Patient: sex M, age 49
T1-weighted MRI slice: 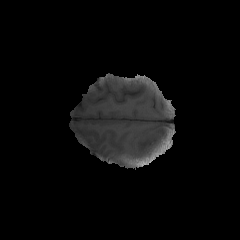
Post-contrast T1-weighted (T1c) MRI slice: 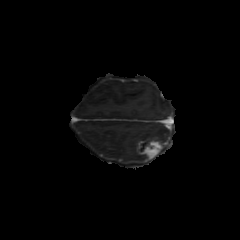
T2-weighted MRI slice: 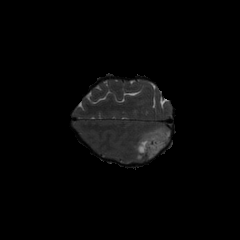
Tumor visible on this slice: yes
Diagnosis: Astrocytoma, IDH-mutant
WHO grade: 4